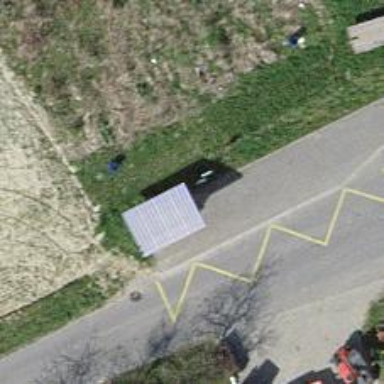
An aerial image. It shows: Bus stop with platform for public transport.